Interaction volume radius: 5 \u00c5
Interaction volume height: 10 \u00c5
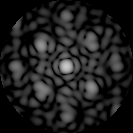
Disorder parameter: 0.4674